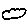
Label: cloud